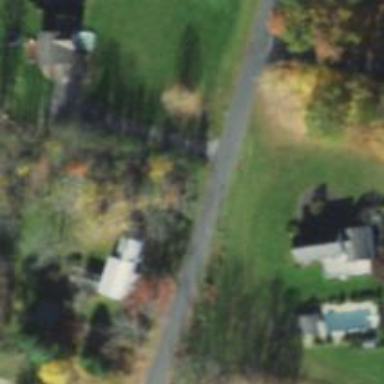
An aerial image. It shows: Driveway.